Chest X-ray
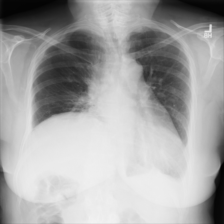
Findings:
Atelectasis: negative
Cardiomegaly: negative
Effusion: negative
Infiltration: negative
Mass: negative
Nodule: negative
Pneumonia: negative
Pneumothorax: negative
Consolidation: negative
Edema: negative
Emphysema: negative
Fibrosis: negative
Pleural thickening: negative
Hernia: negative